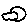
Label: cloud